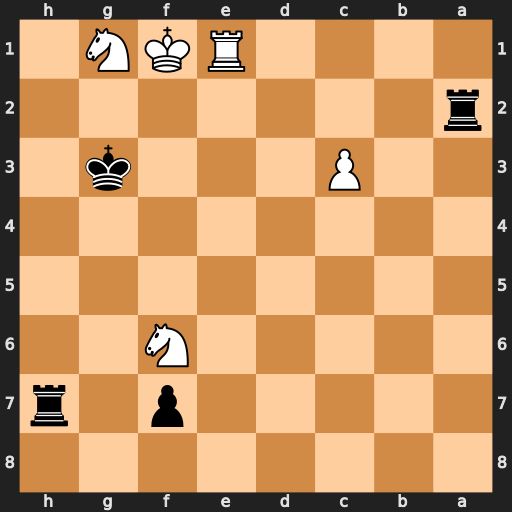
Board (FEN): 8/5p1r/5N2/8/8/2P3k1/r7/4RKN1
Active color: b
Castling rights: -
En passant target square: -
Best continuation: Rf2#